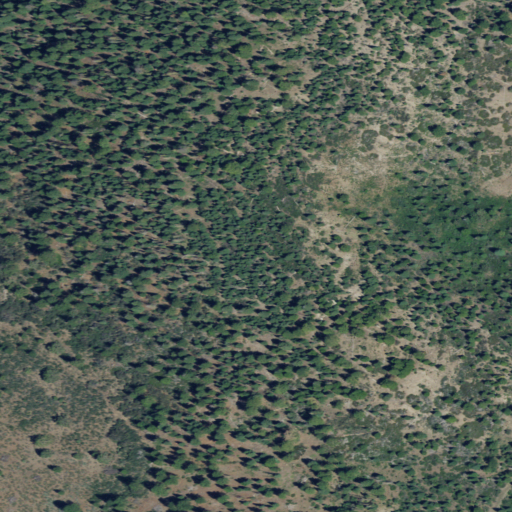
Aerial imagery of mountain in Oregon named Fox Hill containing evergreen forest and shrub